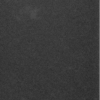
Label: dusty